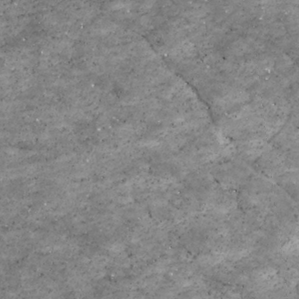
Label: non_frost